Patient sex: M
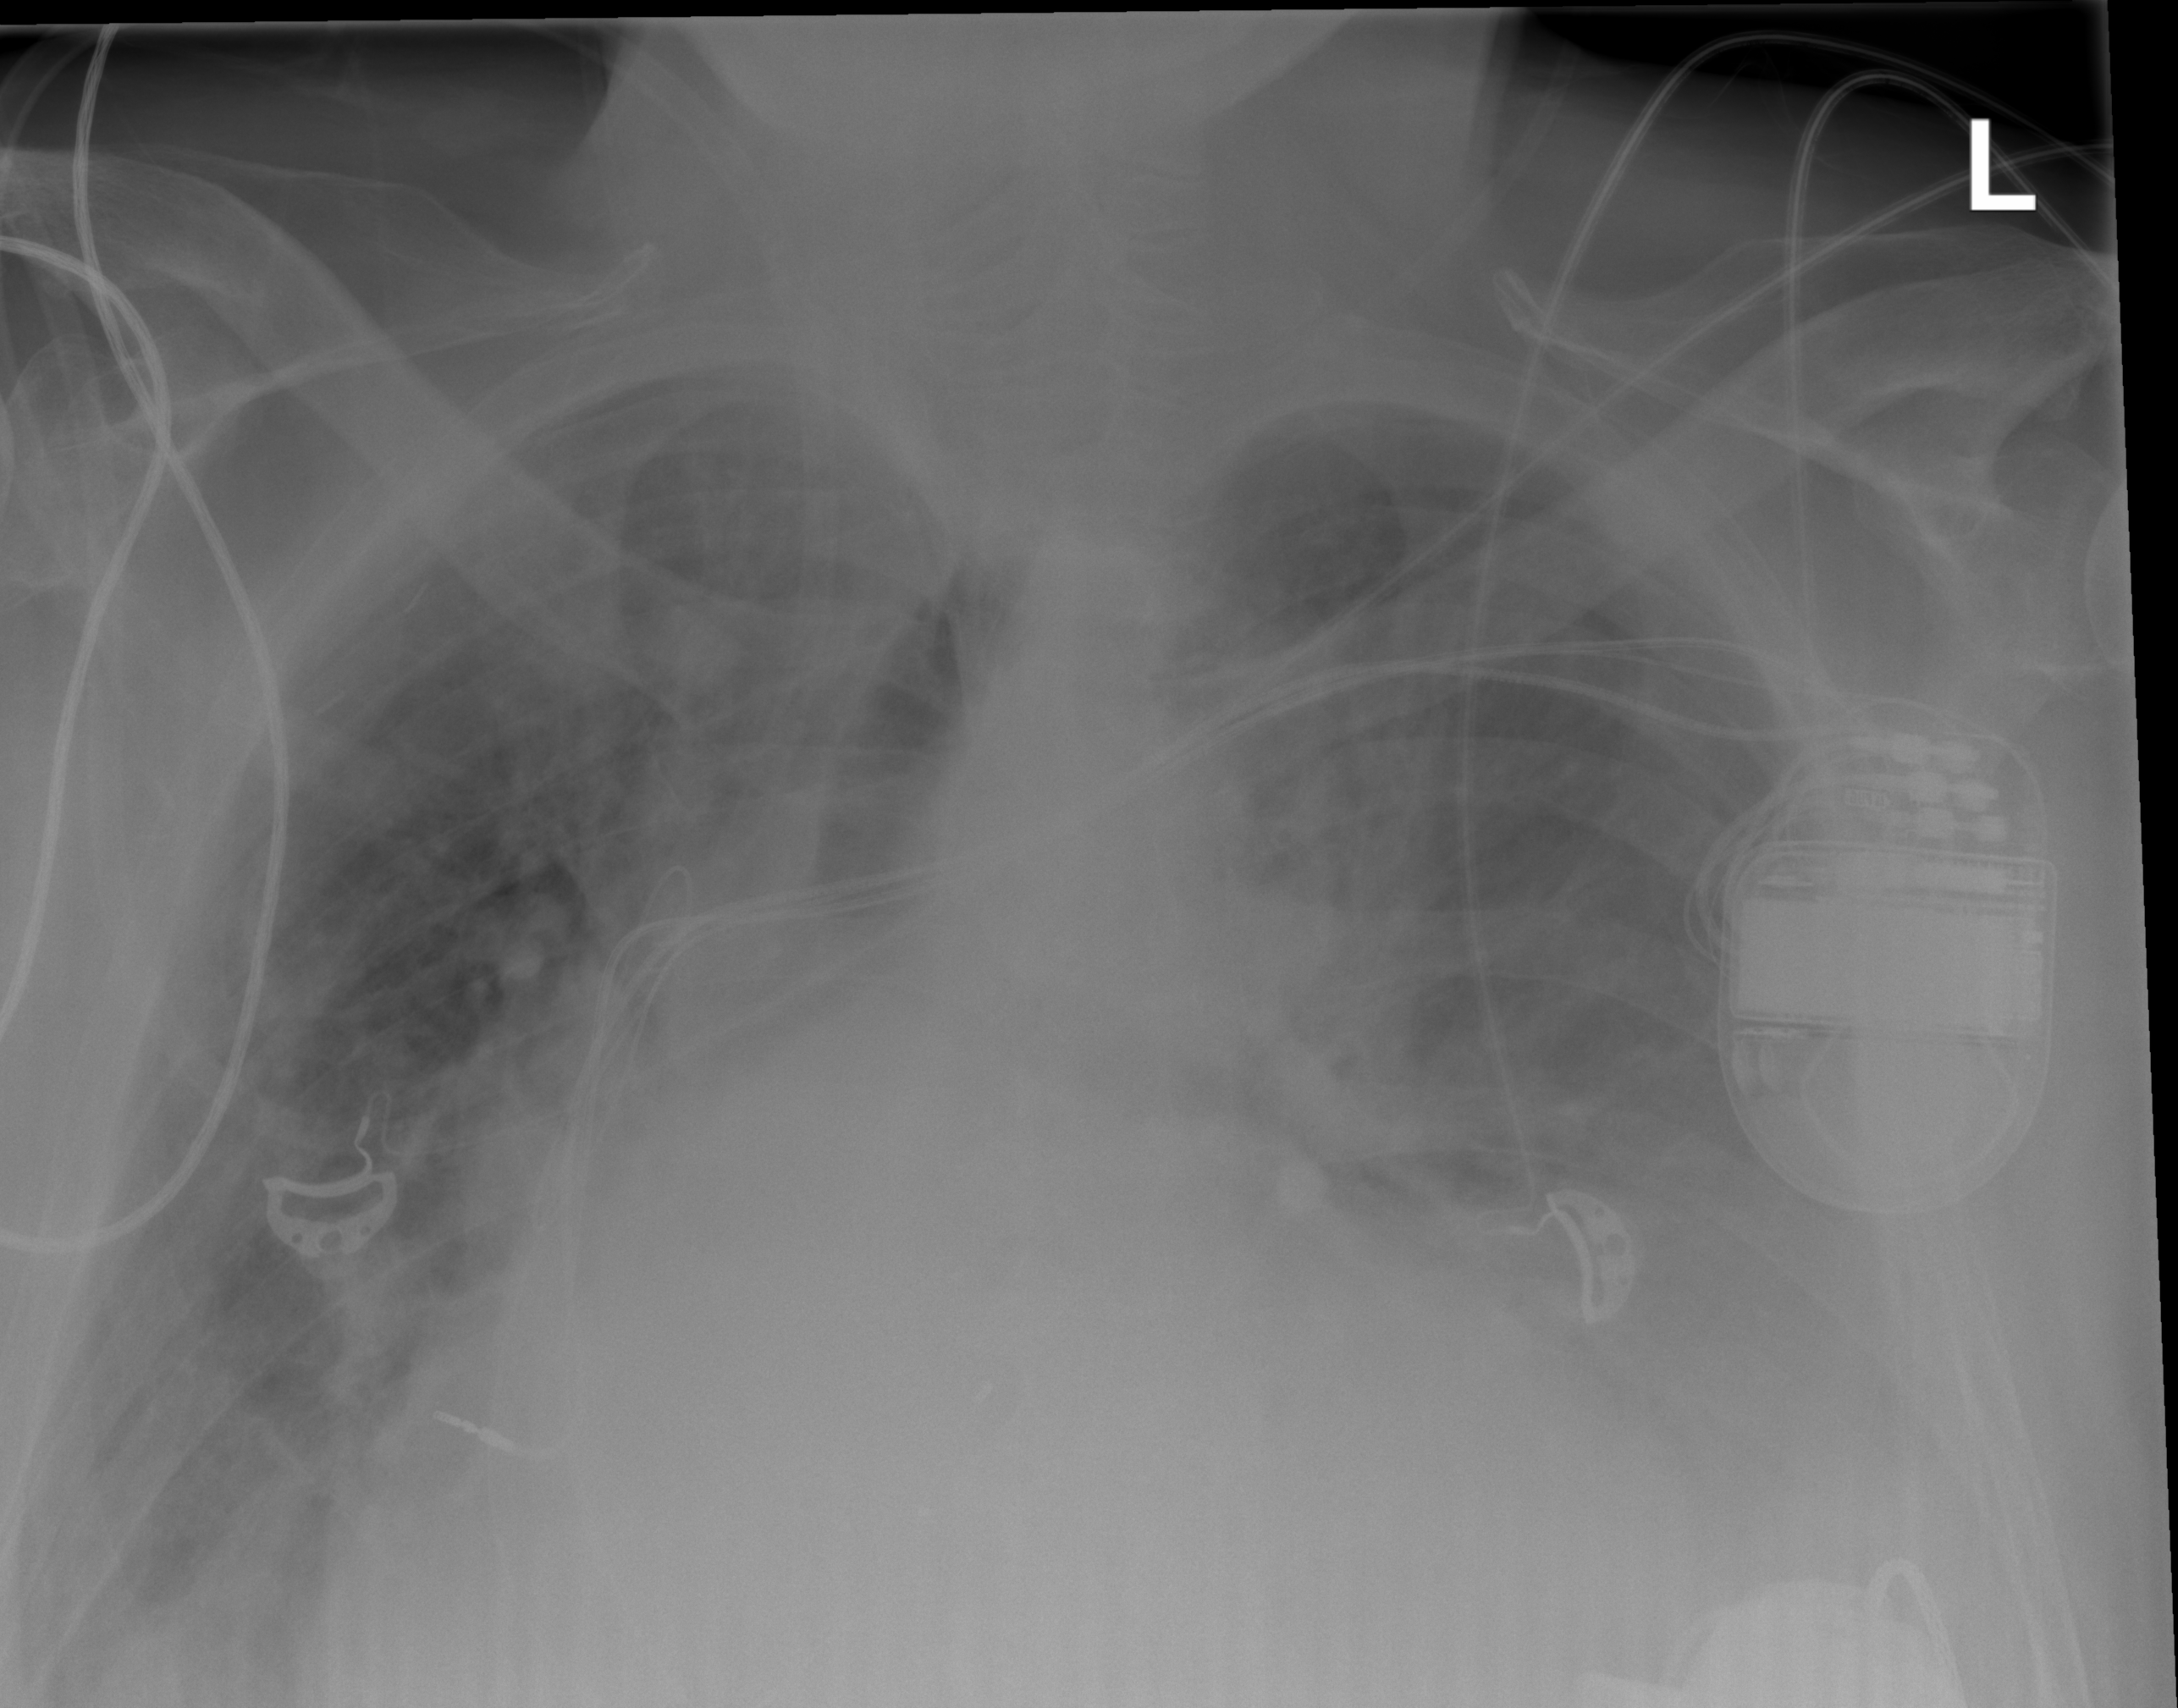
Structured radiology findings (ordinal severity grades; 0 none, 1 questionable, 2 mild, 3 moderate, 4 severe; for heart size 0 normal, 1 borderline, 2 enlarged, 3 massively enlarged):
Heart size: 2
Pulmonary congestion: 3
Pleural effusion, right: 2
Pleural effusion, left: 2
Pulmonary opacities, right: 3
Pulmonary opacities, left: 3
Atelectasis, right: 2
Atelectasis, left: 2